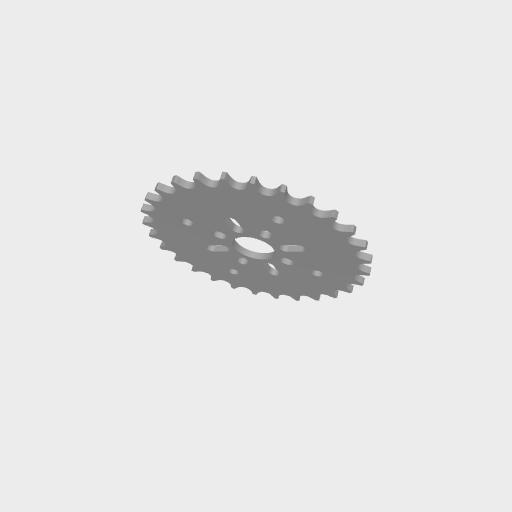
Part: HubMountAcetalSprocket28T